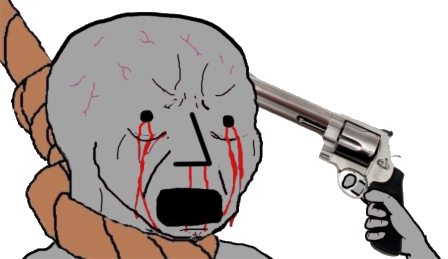
Label: 5_NPC